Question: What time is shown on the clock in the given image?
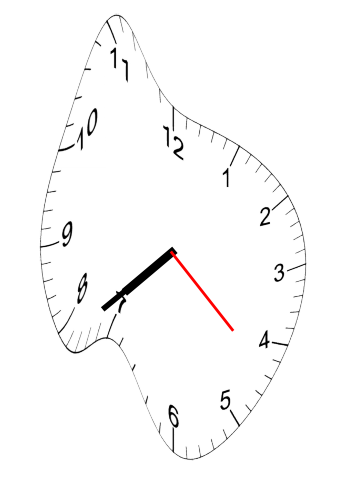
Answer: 07:38:22